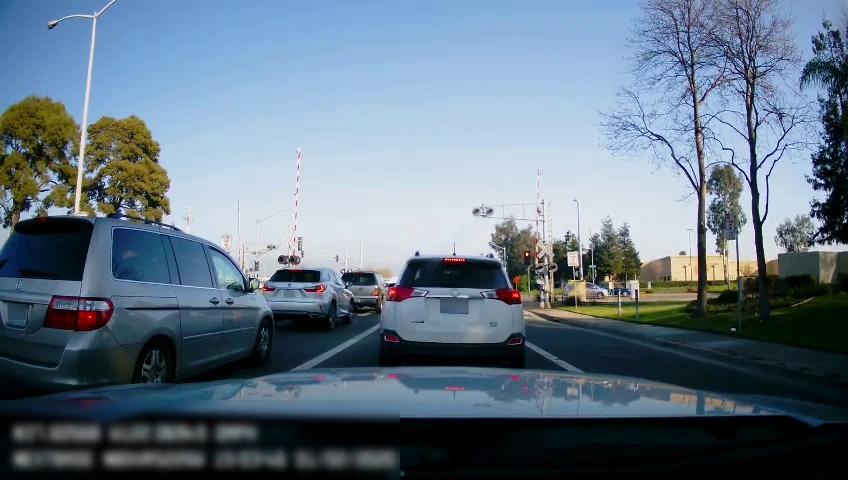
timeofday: Day
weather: Sunny
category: Drivable Space
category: Drivable Space
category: Vehicles | Car
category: Vehicles | SUV
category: Vehicles | SUV
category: Vehicles | SUV
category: Vehicles | Van
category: Vehicles | SUV
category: Lanes | Current Lane
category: Lanes | Current Lane
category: Traffic | Signs
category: Traffic | Lights
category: Traffic | Lights
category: Traffic | Lights
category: Traffic | Lights
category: Traffic | Signs
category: Traffic | Lights
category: Traffic | Signs